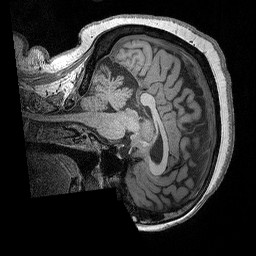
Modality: T1w
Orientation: sagittal
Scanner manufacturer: siemens
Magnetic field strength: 3 T
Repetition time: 2.3 s
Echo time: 0.00298 s